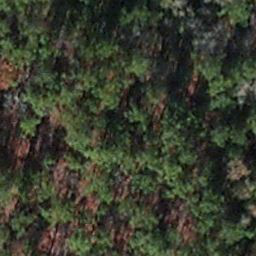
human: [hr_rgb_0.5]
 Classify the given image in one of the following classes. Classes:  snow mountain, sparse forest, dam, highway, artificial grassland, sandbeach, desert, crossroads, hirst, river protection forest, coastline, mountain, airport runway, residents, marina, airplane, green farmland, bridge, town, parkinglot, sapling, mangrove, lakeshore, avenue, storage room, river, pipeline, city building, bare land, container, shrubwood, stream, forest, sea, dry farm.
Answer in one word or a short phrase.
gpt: sapling